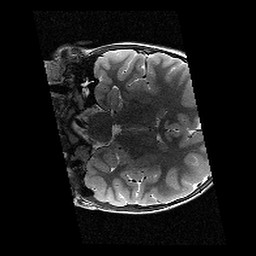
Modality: T2w
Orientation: coronal
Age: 10
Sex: female
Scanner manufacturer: siemens
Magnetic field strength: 3 T
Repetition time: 9.23 s
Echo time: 0.067 s